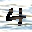
Label: 4